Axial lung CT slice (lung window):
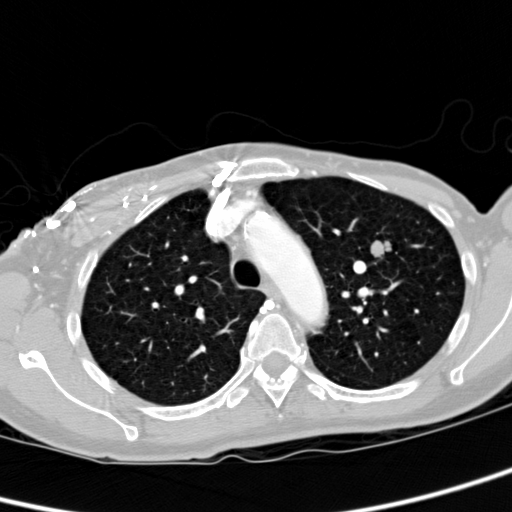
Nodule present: yes
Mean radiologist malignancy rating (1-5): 3.75